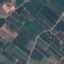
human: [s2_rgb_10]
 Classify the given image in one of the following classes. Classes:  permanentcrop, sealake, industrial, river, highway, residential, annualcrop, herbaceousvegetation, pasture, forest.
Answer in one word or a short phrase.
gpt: PermanentCrop